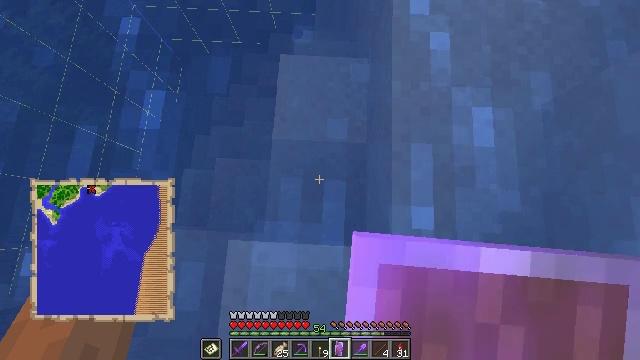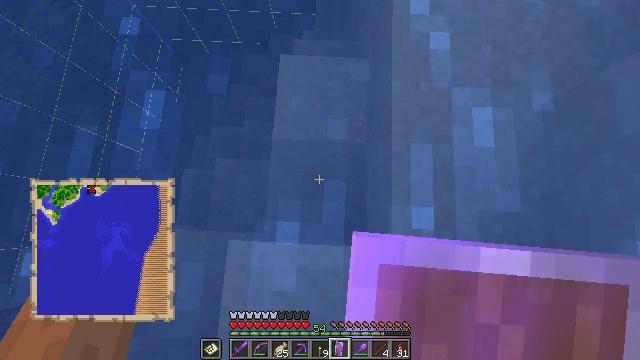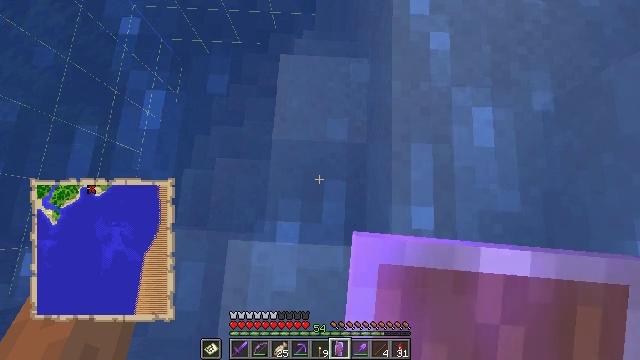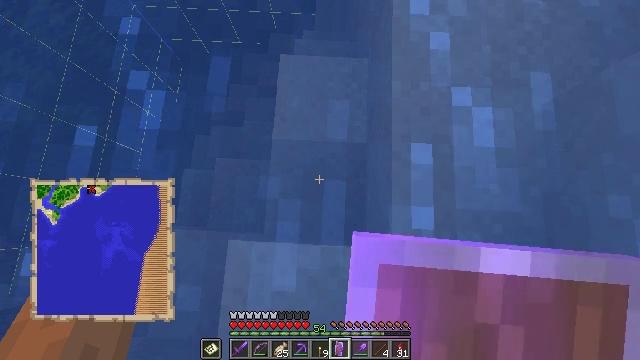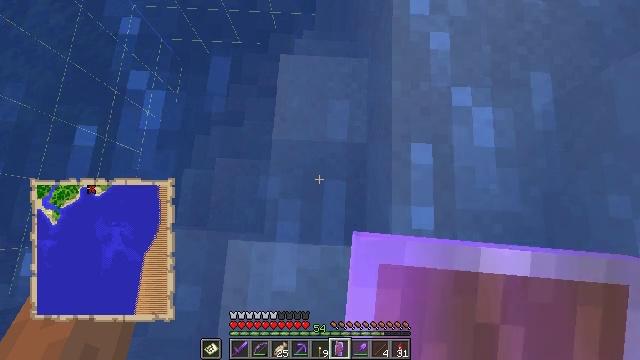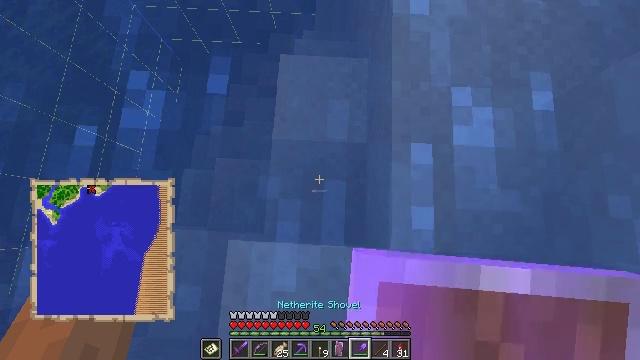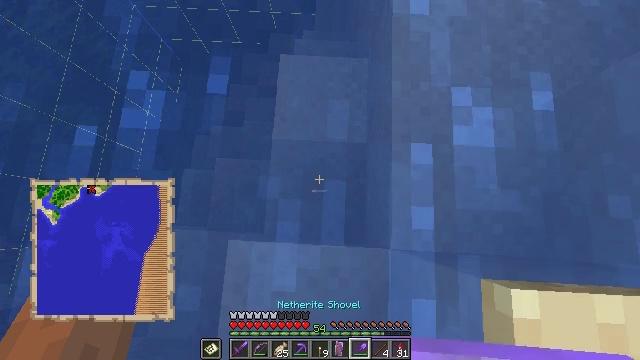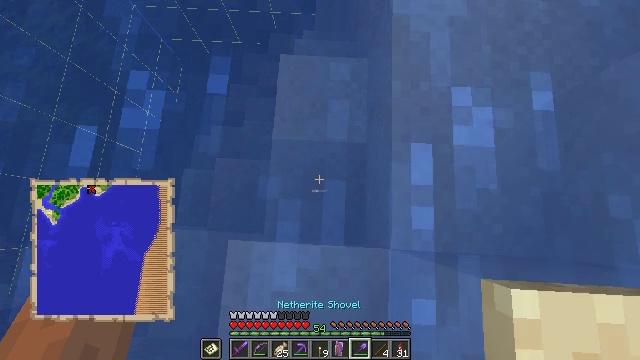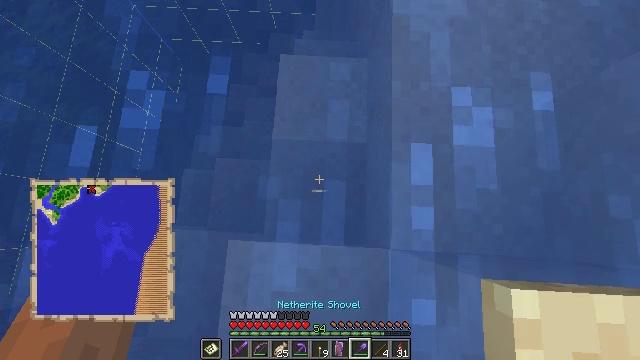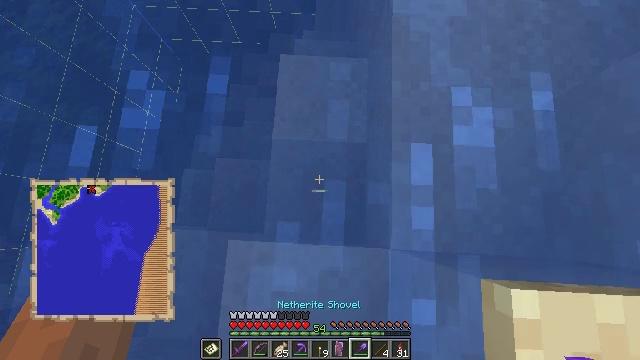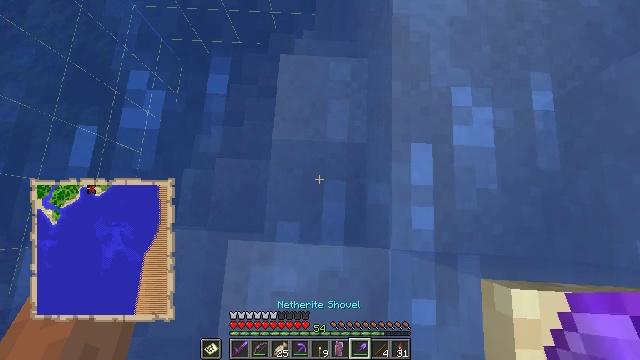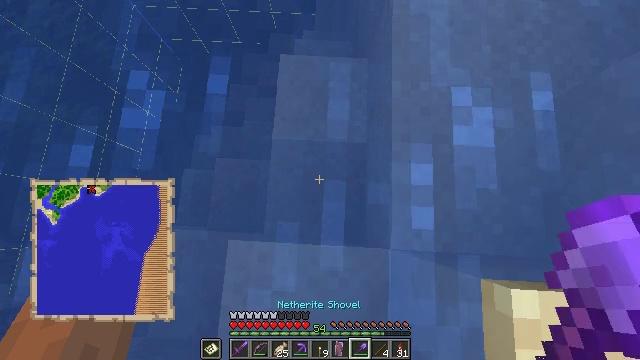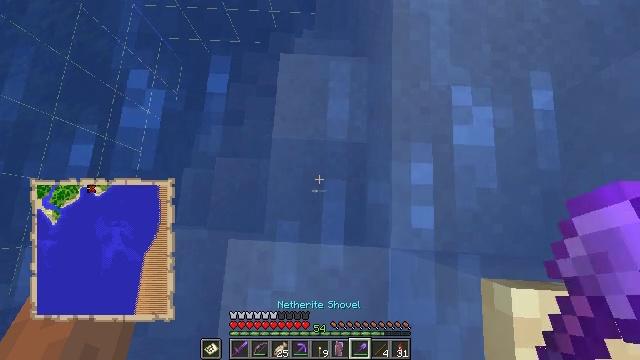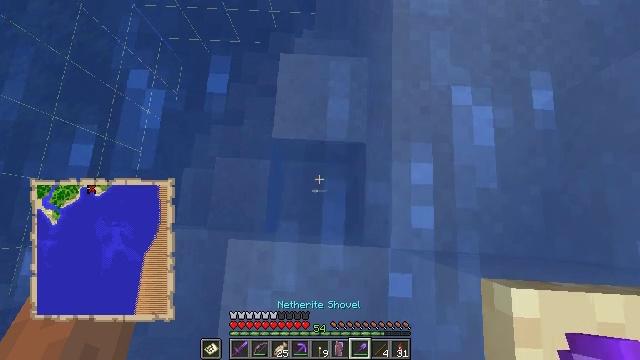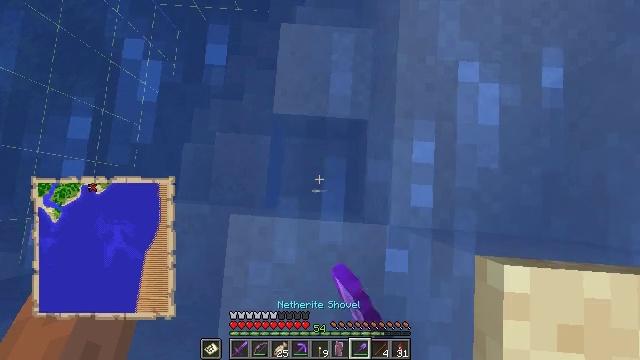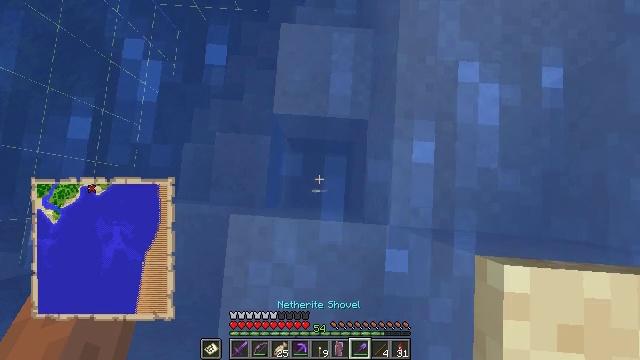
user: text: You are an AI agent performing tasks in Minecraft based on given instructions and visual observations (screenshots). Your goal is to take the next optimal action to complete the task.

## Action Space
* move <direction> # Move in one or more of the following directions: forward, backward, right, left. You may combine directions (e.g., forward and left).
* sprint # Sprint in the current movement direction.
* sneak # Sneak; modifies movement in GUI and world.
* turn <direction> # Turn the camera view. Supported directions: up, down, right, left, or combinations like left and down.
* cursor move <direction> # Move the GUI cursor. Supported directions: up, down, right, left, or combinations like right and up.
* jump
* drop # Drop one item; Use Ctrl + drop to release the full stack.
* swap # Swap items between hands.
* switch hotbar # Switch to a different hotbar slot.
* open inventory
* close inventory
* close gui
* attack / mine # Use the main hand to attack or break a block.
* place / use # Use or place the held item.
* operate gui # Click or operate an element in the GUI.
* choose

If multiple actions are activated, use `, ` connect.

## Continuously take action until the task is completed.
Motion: motion action
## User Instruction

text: Dig up some sand.
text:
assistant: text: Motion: no_op
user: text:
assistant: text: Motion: no_op
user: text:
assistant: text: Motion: no_op
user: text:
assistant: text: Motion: no_op
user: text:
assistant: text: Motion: no_op
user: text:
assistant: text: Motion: no_op
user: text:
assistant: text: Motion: no_op
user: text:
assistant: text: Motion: no_op
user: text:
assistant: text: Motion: no_op
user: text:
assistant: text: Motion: no_op
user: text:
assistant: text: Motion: no_op
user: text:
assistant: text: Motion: no_op
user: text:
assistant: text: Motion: attack / mine
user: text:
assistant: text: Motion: turn down, attack / mine
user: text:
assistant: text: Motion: attack / mine
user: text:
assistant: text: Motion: attack / mine
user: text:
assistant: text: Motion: no_op
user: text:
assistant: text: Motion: no_op
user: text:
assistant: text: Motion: no_op
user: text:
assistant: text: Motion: no_op
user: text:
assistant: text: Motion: no_op
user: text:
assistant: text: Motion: no_op
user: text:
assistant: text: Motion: no_op
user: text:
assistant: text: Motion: no_op
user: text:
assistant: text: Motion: no_op
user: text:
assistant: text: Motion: no_op
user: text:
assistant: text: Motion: no_op
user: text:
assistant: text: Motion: no_op
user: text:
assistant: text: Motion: no_op
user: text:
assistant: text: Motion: no_op